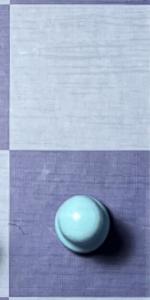
Label: Pawn_White